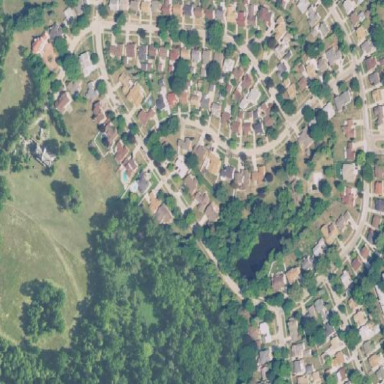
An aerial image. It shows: Single-family residential area.